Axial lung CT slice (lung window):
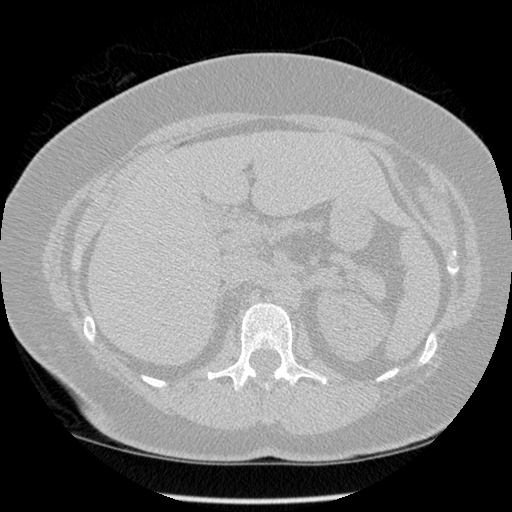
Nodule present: no